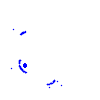
Particle: pion